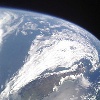
Label: cloud